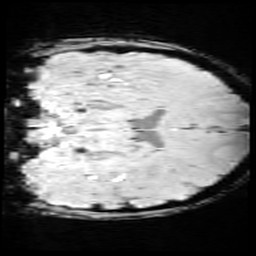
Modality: SWI
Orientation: coronal
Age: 12
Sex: male
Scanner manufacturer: siemens
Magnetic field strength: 3 T
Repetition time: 0.027 s
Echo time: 0.02 s